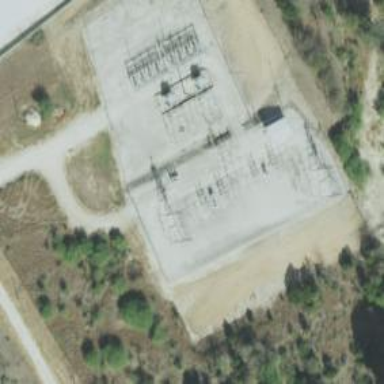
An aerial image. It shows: Power tower.